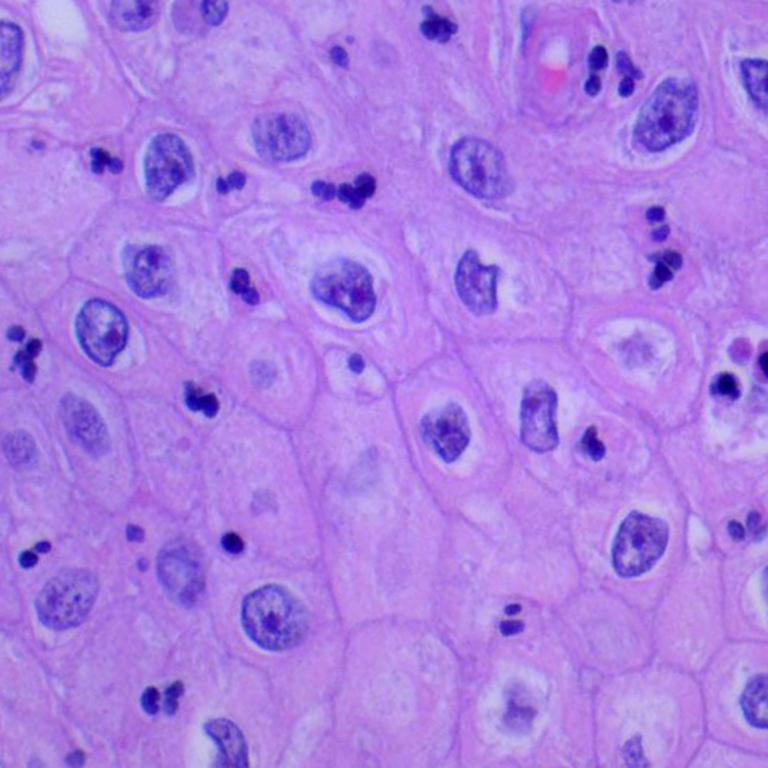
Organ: lung
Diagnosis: squamous carcinomas